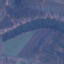
Land use / land cover class: River